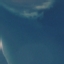
Land use / land cover class: SeaLake